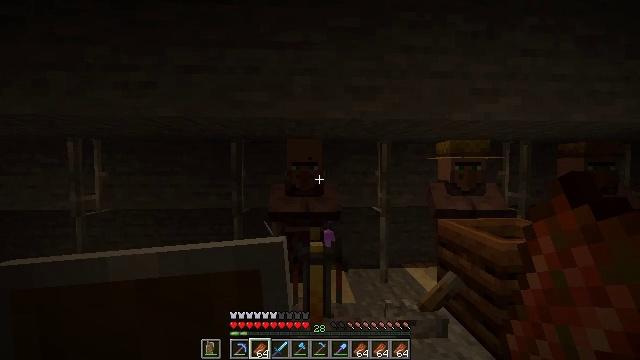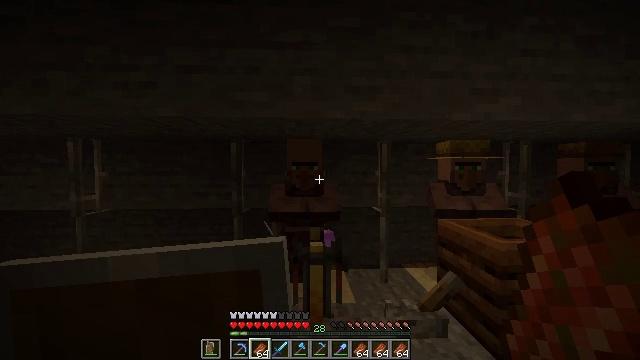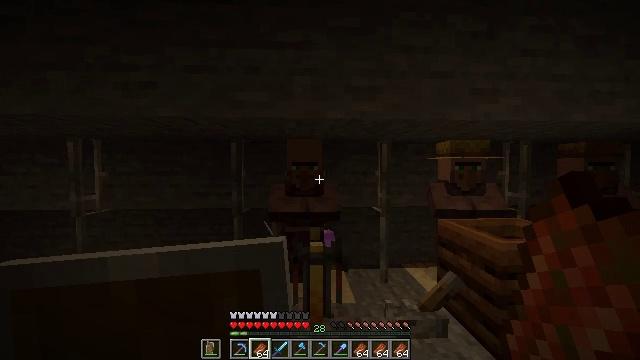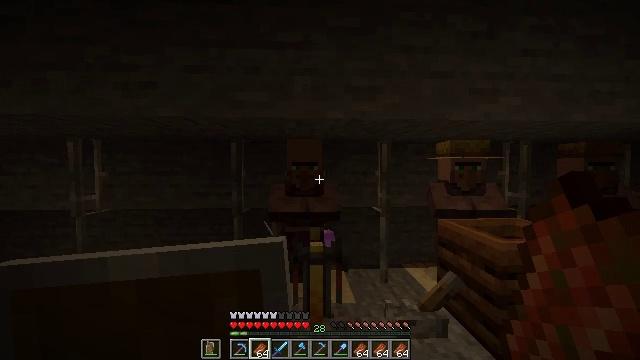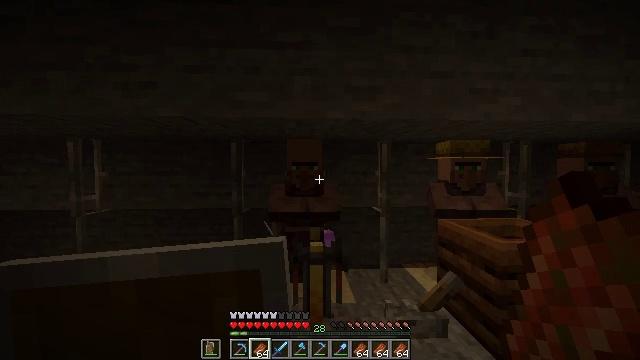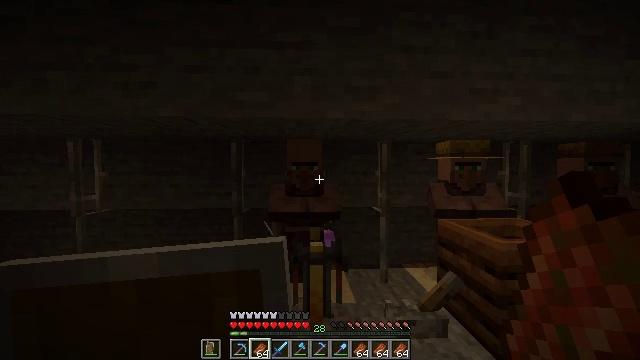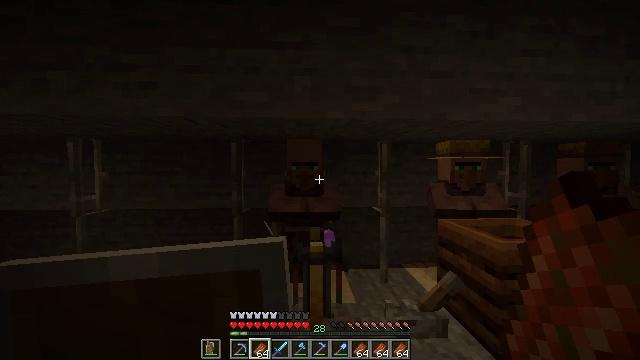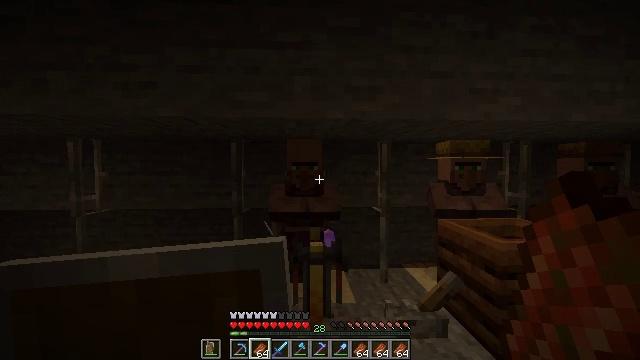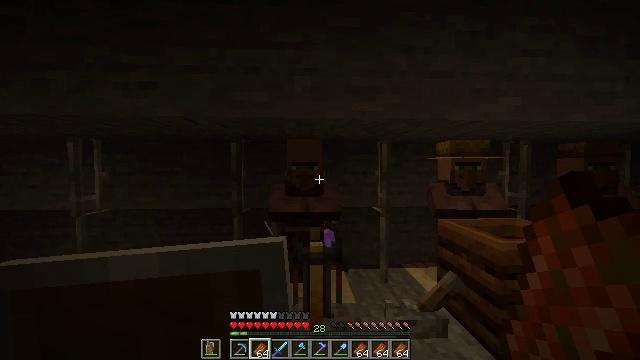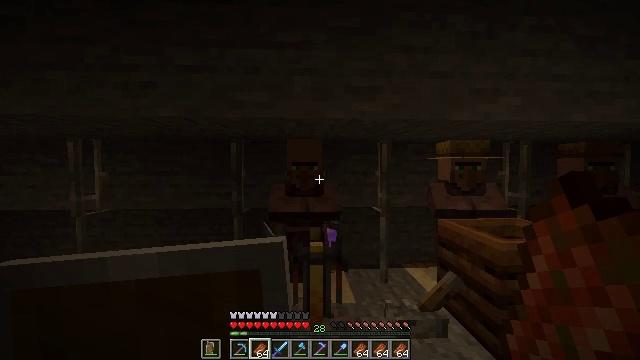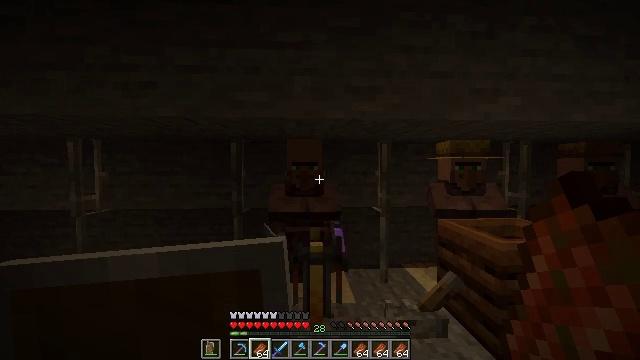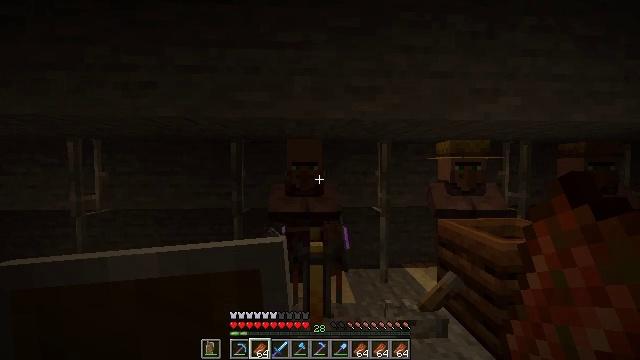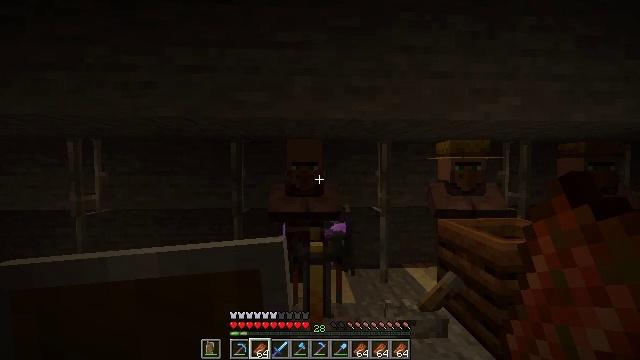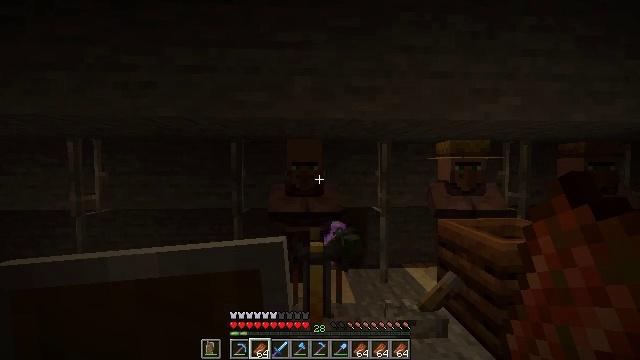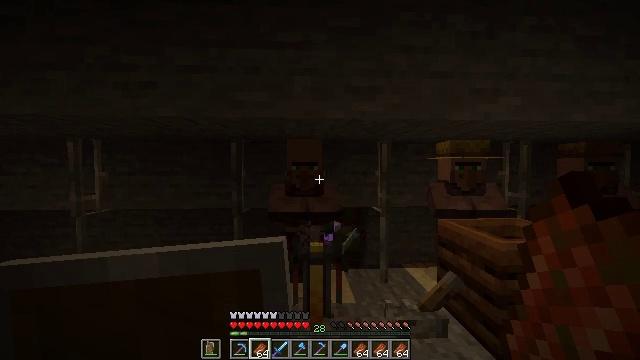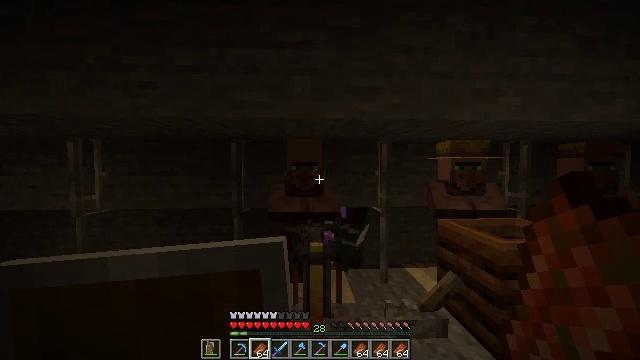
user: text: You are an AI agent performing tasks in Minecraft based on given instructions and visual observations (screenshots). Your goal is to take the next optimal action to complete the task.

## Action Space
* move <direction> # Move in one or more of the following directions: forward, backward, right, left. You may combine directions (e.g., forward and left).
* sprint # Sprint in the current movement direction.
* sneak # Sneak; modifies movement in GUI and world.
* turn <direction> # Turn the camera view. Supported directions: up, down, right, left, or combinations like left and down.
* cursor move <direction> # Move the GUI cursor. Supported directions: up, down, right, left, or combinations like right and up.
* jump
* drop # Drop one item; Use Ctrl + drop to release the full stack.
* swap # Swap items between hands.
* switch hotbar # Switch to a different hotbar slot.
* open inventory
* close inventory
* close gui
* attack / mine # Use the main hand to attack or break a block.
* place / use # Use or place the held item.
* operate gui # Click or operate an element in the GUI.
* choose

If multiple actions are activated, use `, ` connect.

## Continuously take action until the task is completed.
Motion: motion action
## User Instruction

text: Break the blue shulker box to pick it up.
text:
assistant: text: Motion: no_op
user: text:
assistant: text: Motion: no_op
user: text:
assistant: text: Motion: no_op
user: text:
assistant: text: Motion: no_op
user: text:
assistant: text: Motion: no_op
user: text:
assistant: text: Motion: no_op
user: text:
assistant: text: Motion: no_op
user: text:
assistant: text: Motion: no_op
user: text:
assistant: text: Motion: no_op
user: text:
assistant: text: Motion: no_op
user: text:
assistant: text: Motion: no_op
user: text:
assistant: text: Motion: no_op
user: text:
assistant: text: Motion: no_op
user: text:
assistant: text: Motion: no_op
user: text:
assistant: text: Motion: no_op
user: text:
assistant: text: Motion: no_op
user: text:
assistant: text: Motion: no_op
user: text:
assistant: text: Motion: no_op
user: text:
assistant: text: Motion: no_op
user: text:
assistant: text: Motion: no_op
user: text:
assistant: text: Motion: no_op
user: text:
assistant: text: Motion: no_op
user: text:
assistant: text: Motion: no_op
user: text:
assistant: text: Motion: no_op
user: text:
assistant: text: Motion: no_op
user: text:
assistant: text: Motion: no_op
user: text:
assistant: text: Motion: no_op
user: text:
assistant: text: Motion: no_op
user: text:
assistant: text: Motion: no_op
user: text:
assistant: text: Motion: no_op